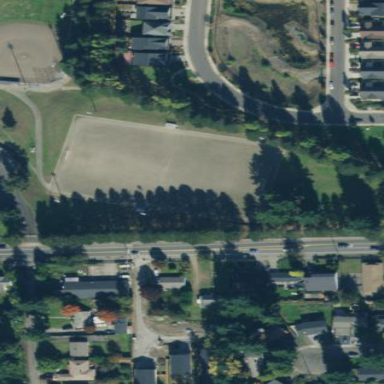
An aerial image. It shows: Soccer pitch designated for leisure and sports activities.